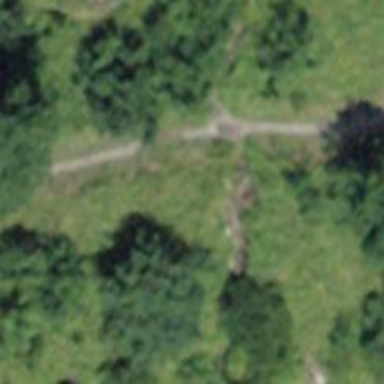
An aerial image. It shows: Path crossing bridge with excellent trail visibility.